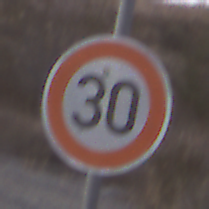
Verkehrszeichen: Geschwindigkeit30
Umgebung: Outdoor, Suburban
Tageszeit: SunriseSunset
Wetter: PartlyCloudy
Licht: Natural
Jahreszeit: NotSpecified
Kontrast: LowContrast